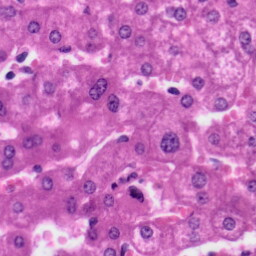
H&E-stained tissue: Liver